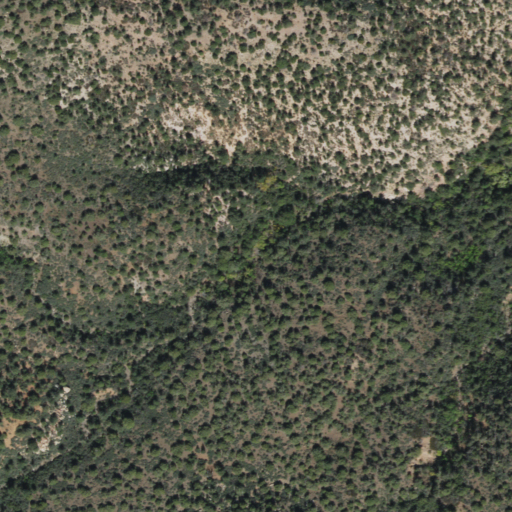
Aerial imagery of depression(s) in Arizona named North Hole containing evergreen forest and shrub